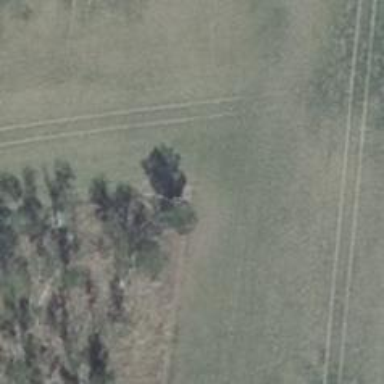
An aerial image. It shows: Hunting stand.